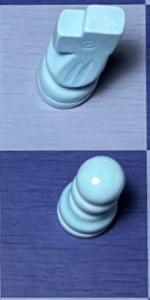
Label: Pawn_White